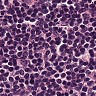
Metastatic tissue present: no